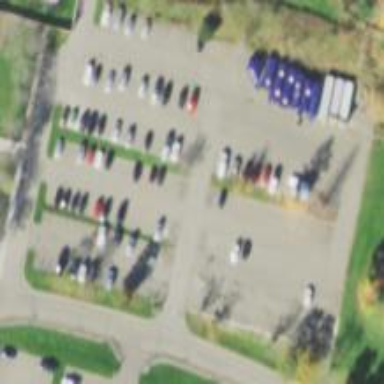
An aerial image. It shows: Parking area.